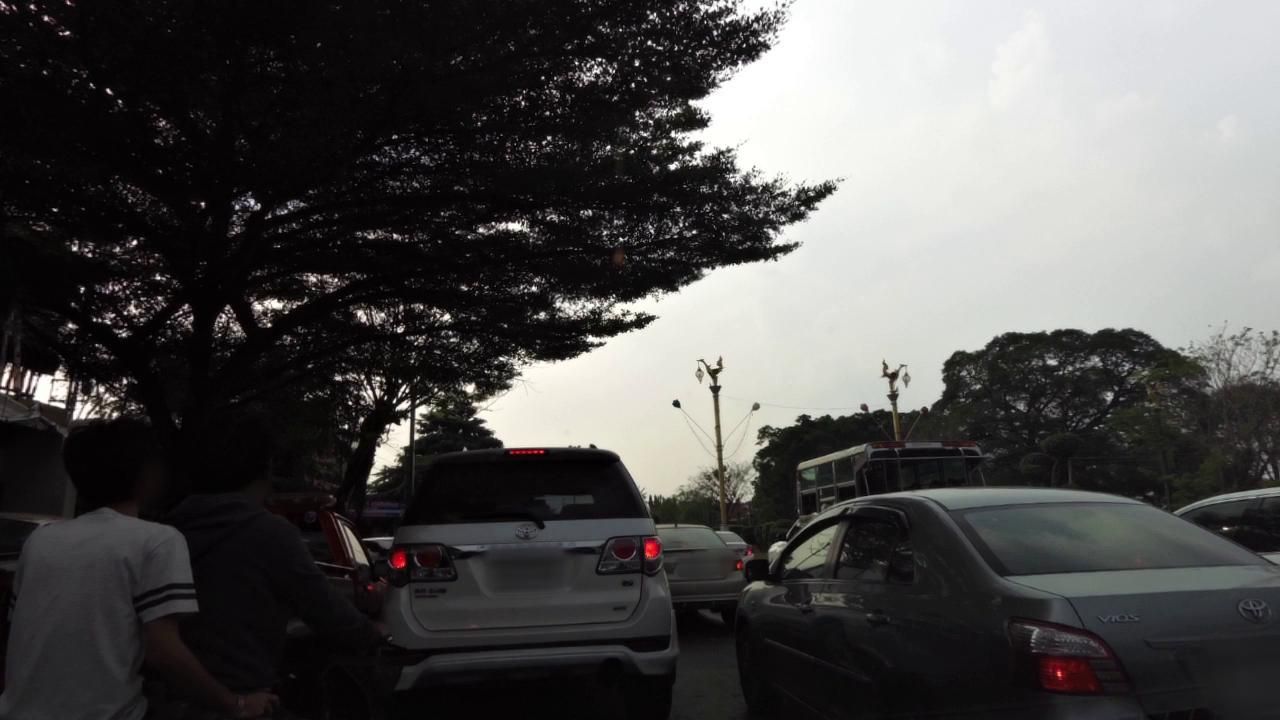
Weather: snowy
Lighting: dusk/dawn
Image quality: good
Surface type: driving surface
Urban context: semi-dense urban cluster
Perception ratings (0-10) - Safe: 1.15, Lively: 8.03, Beautiful: 8.33, Boring: 1.51, Depressing: 5.7, Wealthy: 4.91